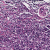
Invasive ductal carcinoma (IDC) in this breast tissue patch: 1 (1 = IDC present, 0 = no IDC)